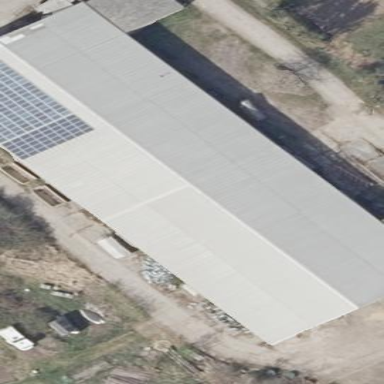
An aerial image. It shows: Shed with gabled roof in light gray color. The roof is oriented along the building.